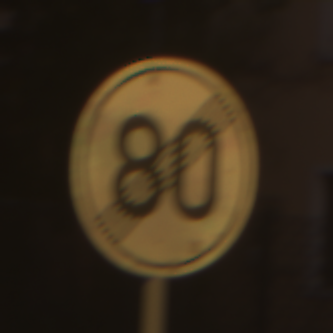
Verkehrszeichen: EndeGeschwindigkeit80
Umgebung: Outdoor, Urban
Tageszeit: SunriseSunset
Wetter: Clear
Licht: Natural
Jahreszeit: NotSpecified
Kontrast: MediumContrast